Question: I'm using <URL>. I have a fixed sized chart which doesn't look nice when having f.e. 1 or 2 bars. You can see the example below for 2 bars:

The bars try to spread over the whole length of the x axis. I want the to be centered - they should "start" in the middle and spread horizontally. Is that possible in Flot?
My options for bars:
'''
options: {
series: {
bars: {
show: true,
barWidth: 0.4,
lineWidth: 1,
align: 'center',
fillColor: {
colors: [{
opacity: 0.5
}, {
opacity: 0.1
}]
}
}
},
xaxis: {
mode: 'categories',
axisLabel: 'Machines',
axisLabelUseCanvas: true,
axisLabelFontSizePixels: 14,
axisLabelFontFamily: 'RobotoLight, Helvetica Neue, Helvetica',
axisLabelPadding: 10
},
yaxis: {
axisLabel: metricName,
axisLabelUseCanvas: true,
axisLabelFontSizePixels: 14,
axisLabelFontFamily: 'RobotoLight, Helvetica Neue, Helvetica',
axisLabelPadding: 10
},
grid: {
hoverable: true,
clickable: false,
borderWidth: 1
}
}
'''
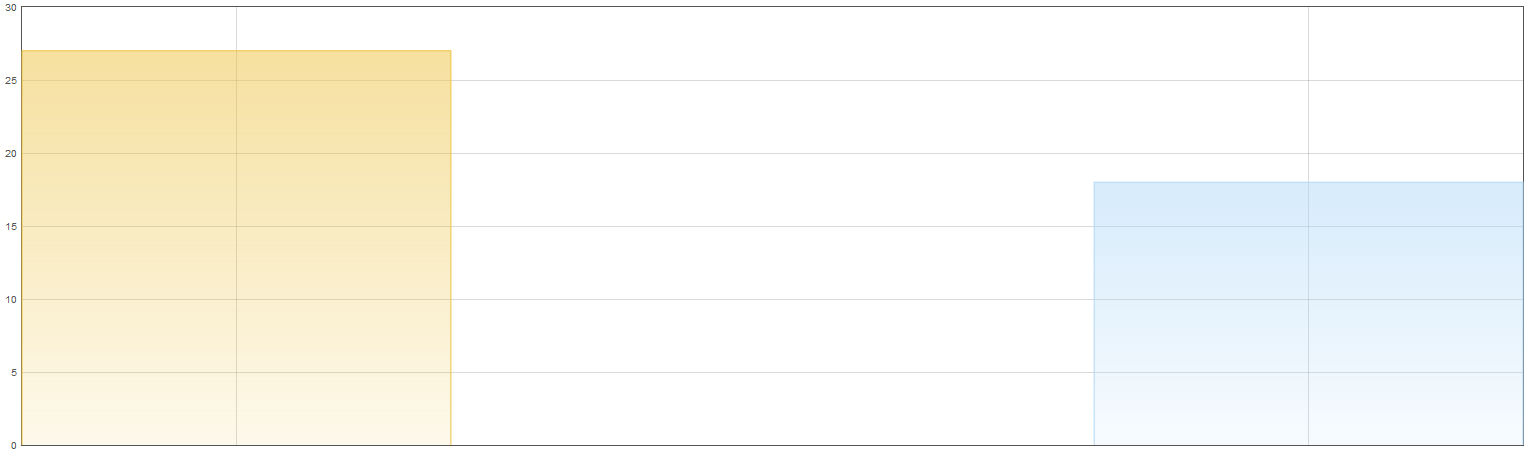
Answer: Just set an intelligent min/max on the xAxis options. For instance, on a plot with two bars:
'''
min: -0.5,
max: 1.5,
'''
For each additional bar increase the max by one.
Here's a <URL>.